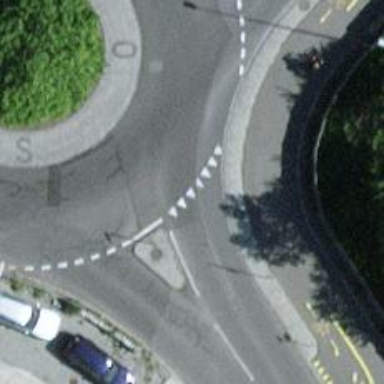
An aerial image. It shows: Road with "give way" sign.